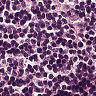
Metastatic tissue present: no